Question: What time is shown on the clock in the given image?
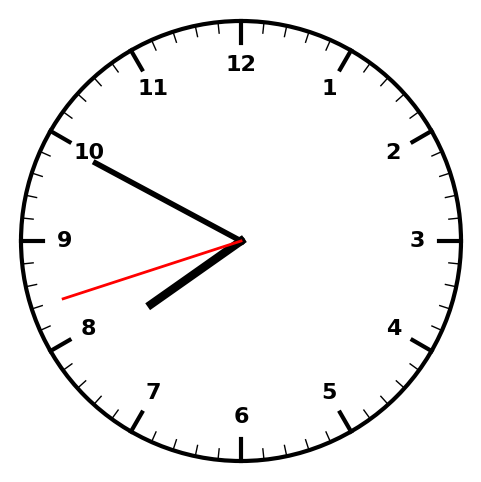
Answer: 07:49:42